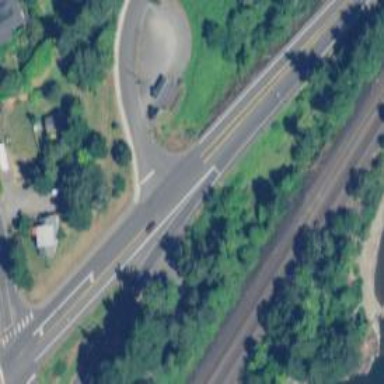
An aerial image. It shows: Primary link road with asphalt surface.